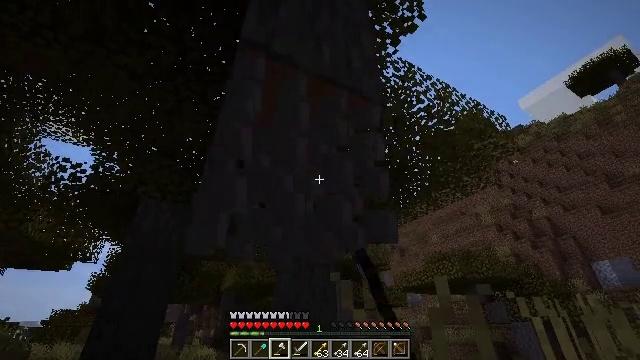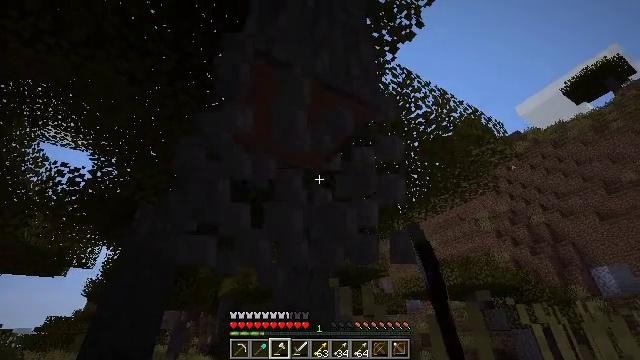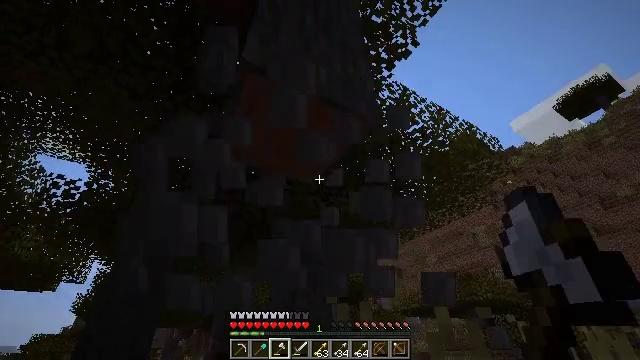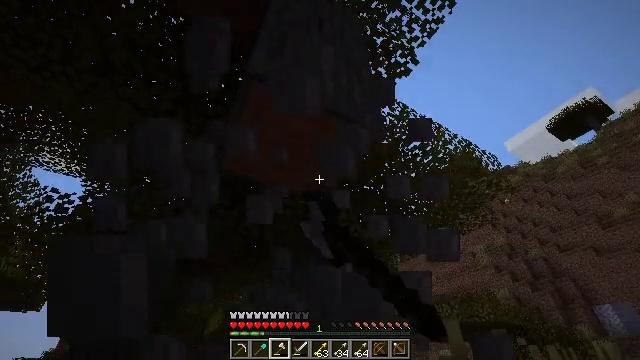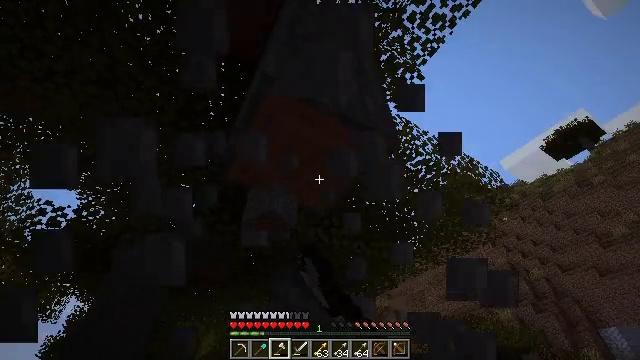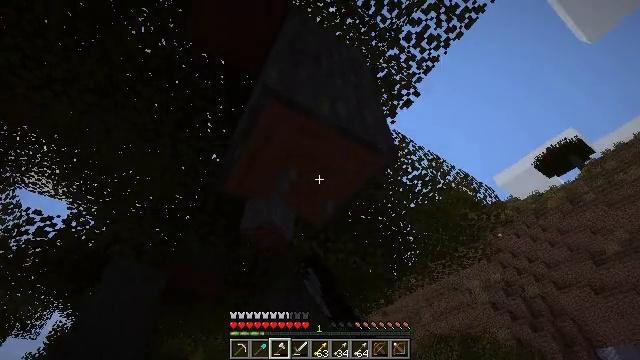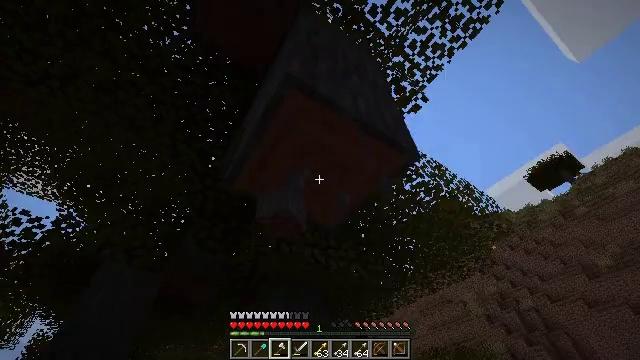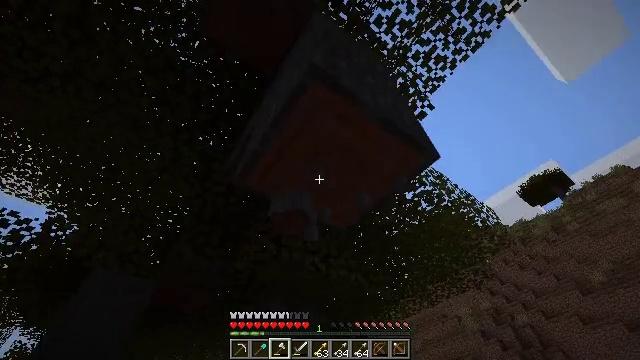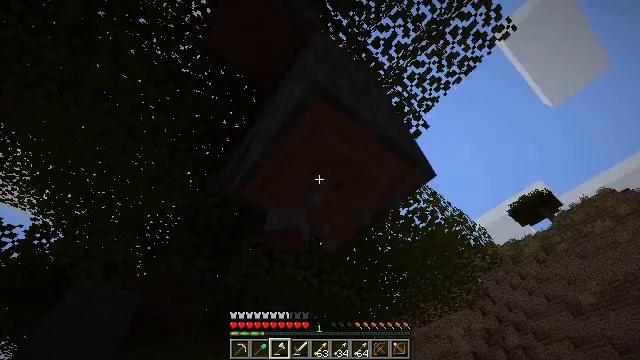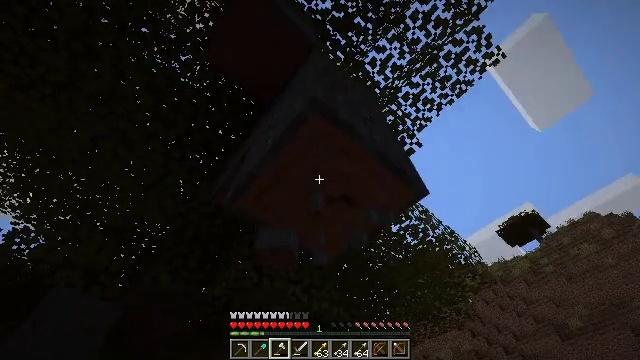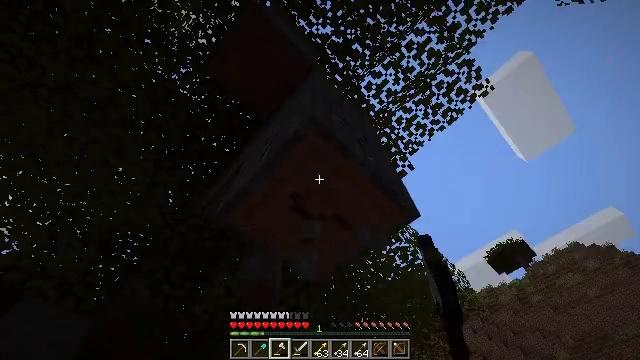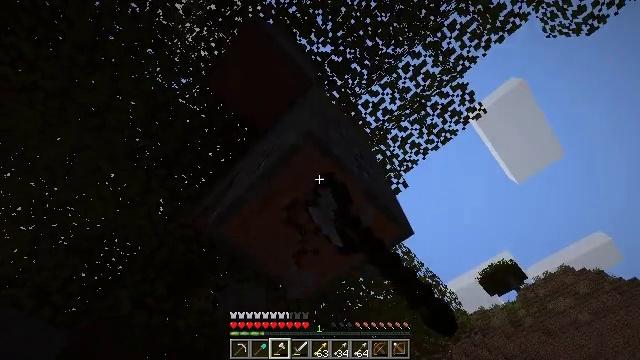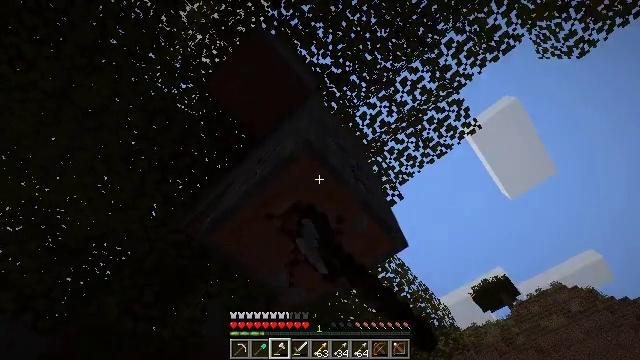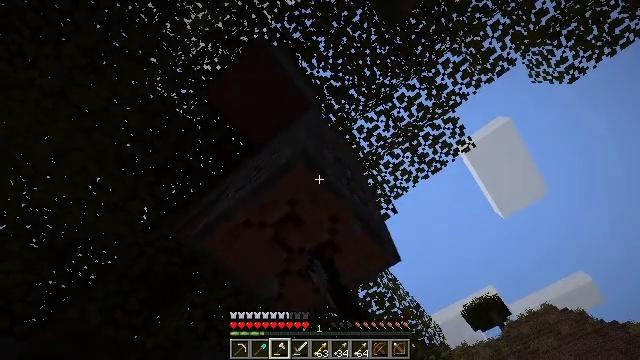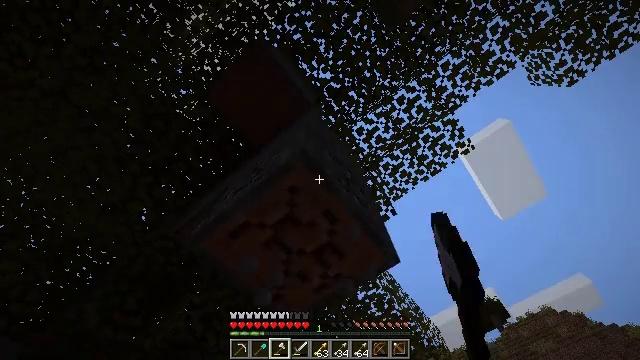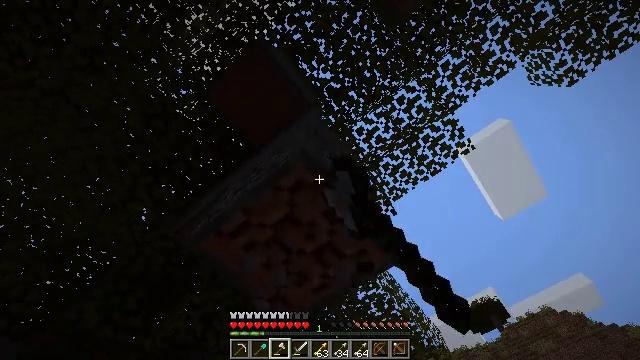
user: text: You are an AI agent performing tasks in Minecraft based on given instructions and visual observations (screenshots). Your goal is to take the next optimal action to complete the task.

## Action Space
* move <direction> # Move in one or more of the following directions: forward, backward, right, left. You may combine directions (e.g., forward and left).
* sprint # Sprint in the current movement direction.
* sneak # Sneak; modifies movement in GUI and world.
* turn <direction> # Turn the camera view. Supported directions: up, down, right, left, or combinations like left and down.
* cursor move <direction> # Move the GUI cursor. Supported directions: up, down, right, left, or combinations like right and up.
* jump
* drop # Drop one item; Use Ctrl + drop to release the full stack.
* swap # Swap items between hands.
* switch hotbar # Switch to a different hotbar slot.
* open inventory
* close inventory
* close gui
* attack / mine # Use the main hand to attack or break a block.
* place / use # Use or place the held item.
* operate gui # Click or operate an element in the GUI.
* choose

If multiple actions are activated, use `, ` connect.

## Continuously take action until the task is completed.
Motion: motion action
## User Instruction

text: Gather the acacia log for building.
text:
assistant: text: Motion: turn up, attack / mine
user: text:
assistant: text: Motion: turn up, attack / mine
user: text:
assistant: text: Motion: move forward and move left, turn up, attack / mine
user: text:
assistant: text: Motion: move forward and move left, turn up, attack / mine
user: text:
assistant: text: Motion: move forward and move left, turn right and up, attack / mine
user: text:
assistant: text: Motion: move forward and move left, turn right and up, attack / mine
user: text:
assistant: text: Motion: move forward and move left, turn right and up, attack / mine
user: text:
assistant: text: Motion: turn right and up, attack / mine
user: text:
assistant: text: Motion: turn right and up, attack / mine
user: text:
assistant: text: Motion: turn right and up, attack / mine
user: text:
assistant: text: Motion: turn right and up, attack / mine
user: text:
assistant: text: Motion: turn right and up, attack / mine
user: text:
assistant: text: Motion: turn right and up, attack / mine
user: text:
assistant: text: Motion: attack / mine
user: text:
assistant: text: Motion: attack / mine
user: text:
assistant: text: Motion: attack / mine
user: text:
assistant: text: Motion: attack / mine
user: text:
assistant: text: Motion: attack / mine
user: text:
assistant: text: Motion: attack / mine
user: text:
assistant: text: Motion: attack / mine
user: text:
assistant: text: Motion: attack / mine
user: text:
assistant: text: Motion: attack / mine
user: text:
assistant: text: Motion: move left, attack / mine
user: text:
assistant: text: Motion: move left, attack / mine
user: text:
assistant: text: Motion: move left, turn up, attack / mine
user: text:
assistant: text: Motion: turn right and up, attack / mine
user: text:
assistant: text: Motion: turn right, attack / mine
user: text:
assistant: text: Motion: turn right, attack / mine
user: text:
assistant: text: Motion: attack / mine
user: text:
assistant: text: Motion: attack / mine